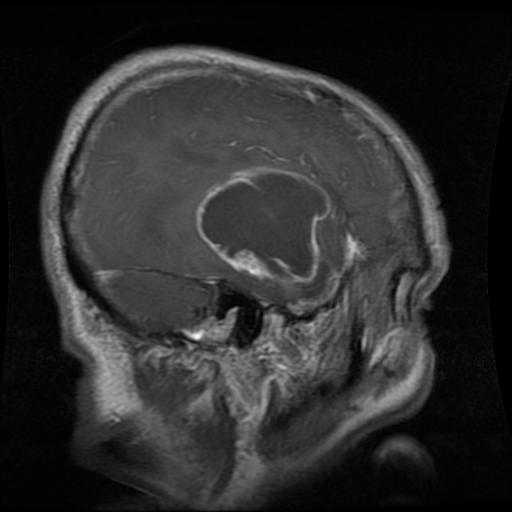
Label: glioma